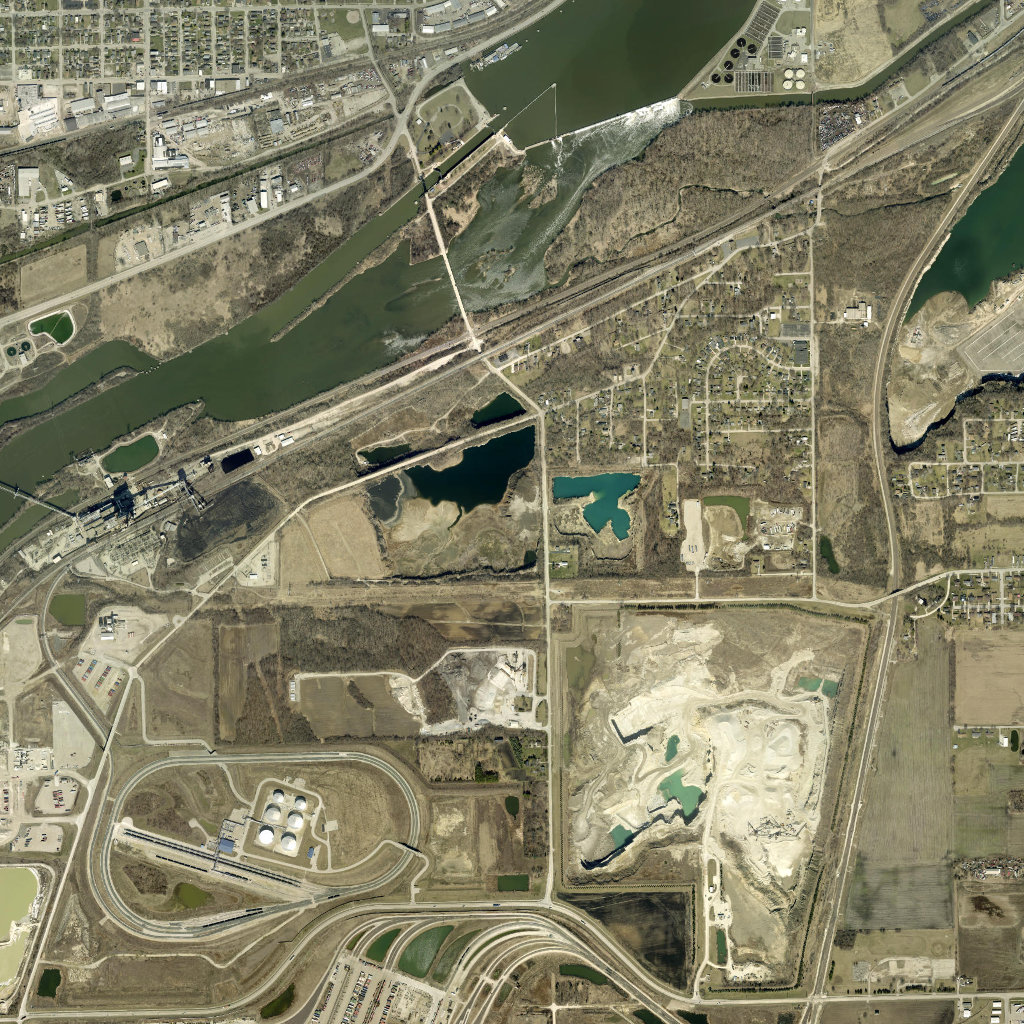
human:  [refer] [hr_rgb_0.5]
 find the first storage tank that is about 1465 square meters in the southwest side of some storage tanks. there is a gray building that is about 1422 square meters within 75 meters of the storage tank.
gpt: <box>[[25, 80, 26, 82, 0]]</box>

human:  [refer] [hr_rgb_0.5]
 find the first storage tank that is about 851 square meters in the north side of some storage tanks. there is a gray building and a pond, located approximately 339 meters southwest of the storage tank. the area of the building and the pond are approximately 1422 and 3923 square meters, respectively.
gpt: <box>[[26, 77, 27, 78, 0]]</box>

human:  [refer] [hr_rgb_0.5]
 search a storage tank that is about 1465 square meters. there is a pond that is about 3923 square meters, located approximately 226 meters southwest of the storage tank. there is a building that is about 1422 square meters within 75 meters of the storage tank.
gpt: <box>[[25, 80, 26, 82, 0]]</box>